Field crop: maize
Growth stage: 2
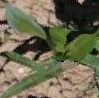
Species: maize